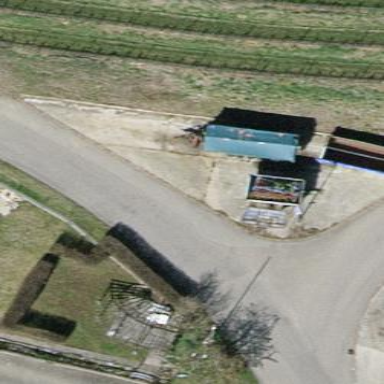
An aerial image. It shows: Farmyard area.